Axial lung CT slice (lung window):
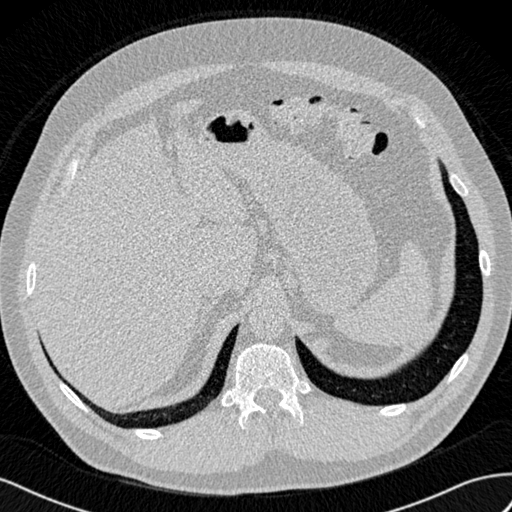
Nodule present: no